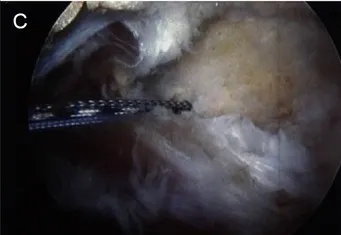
Triple-loaded anchor placed into the trochanteric area.
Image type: endoscopy (arthroscopy)